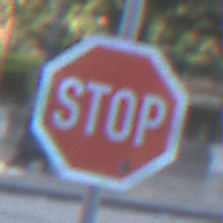
Verkehrszeichen: Stop
Umgebung: Outdoor, Urban
Tageszeit: SunriseSunset
Wetter: PartlyCloudy
Licht: Natural
Jahreszeit: NotSpecified
Kontrast: LowContrast